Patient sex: F
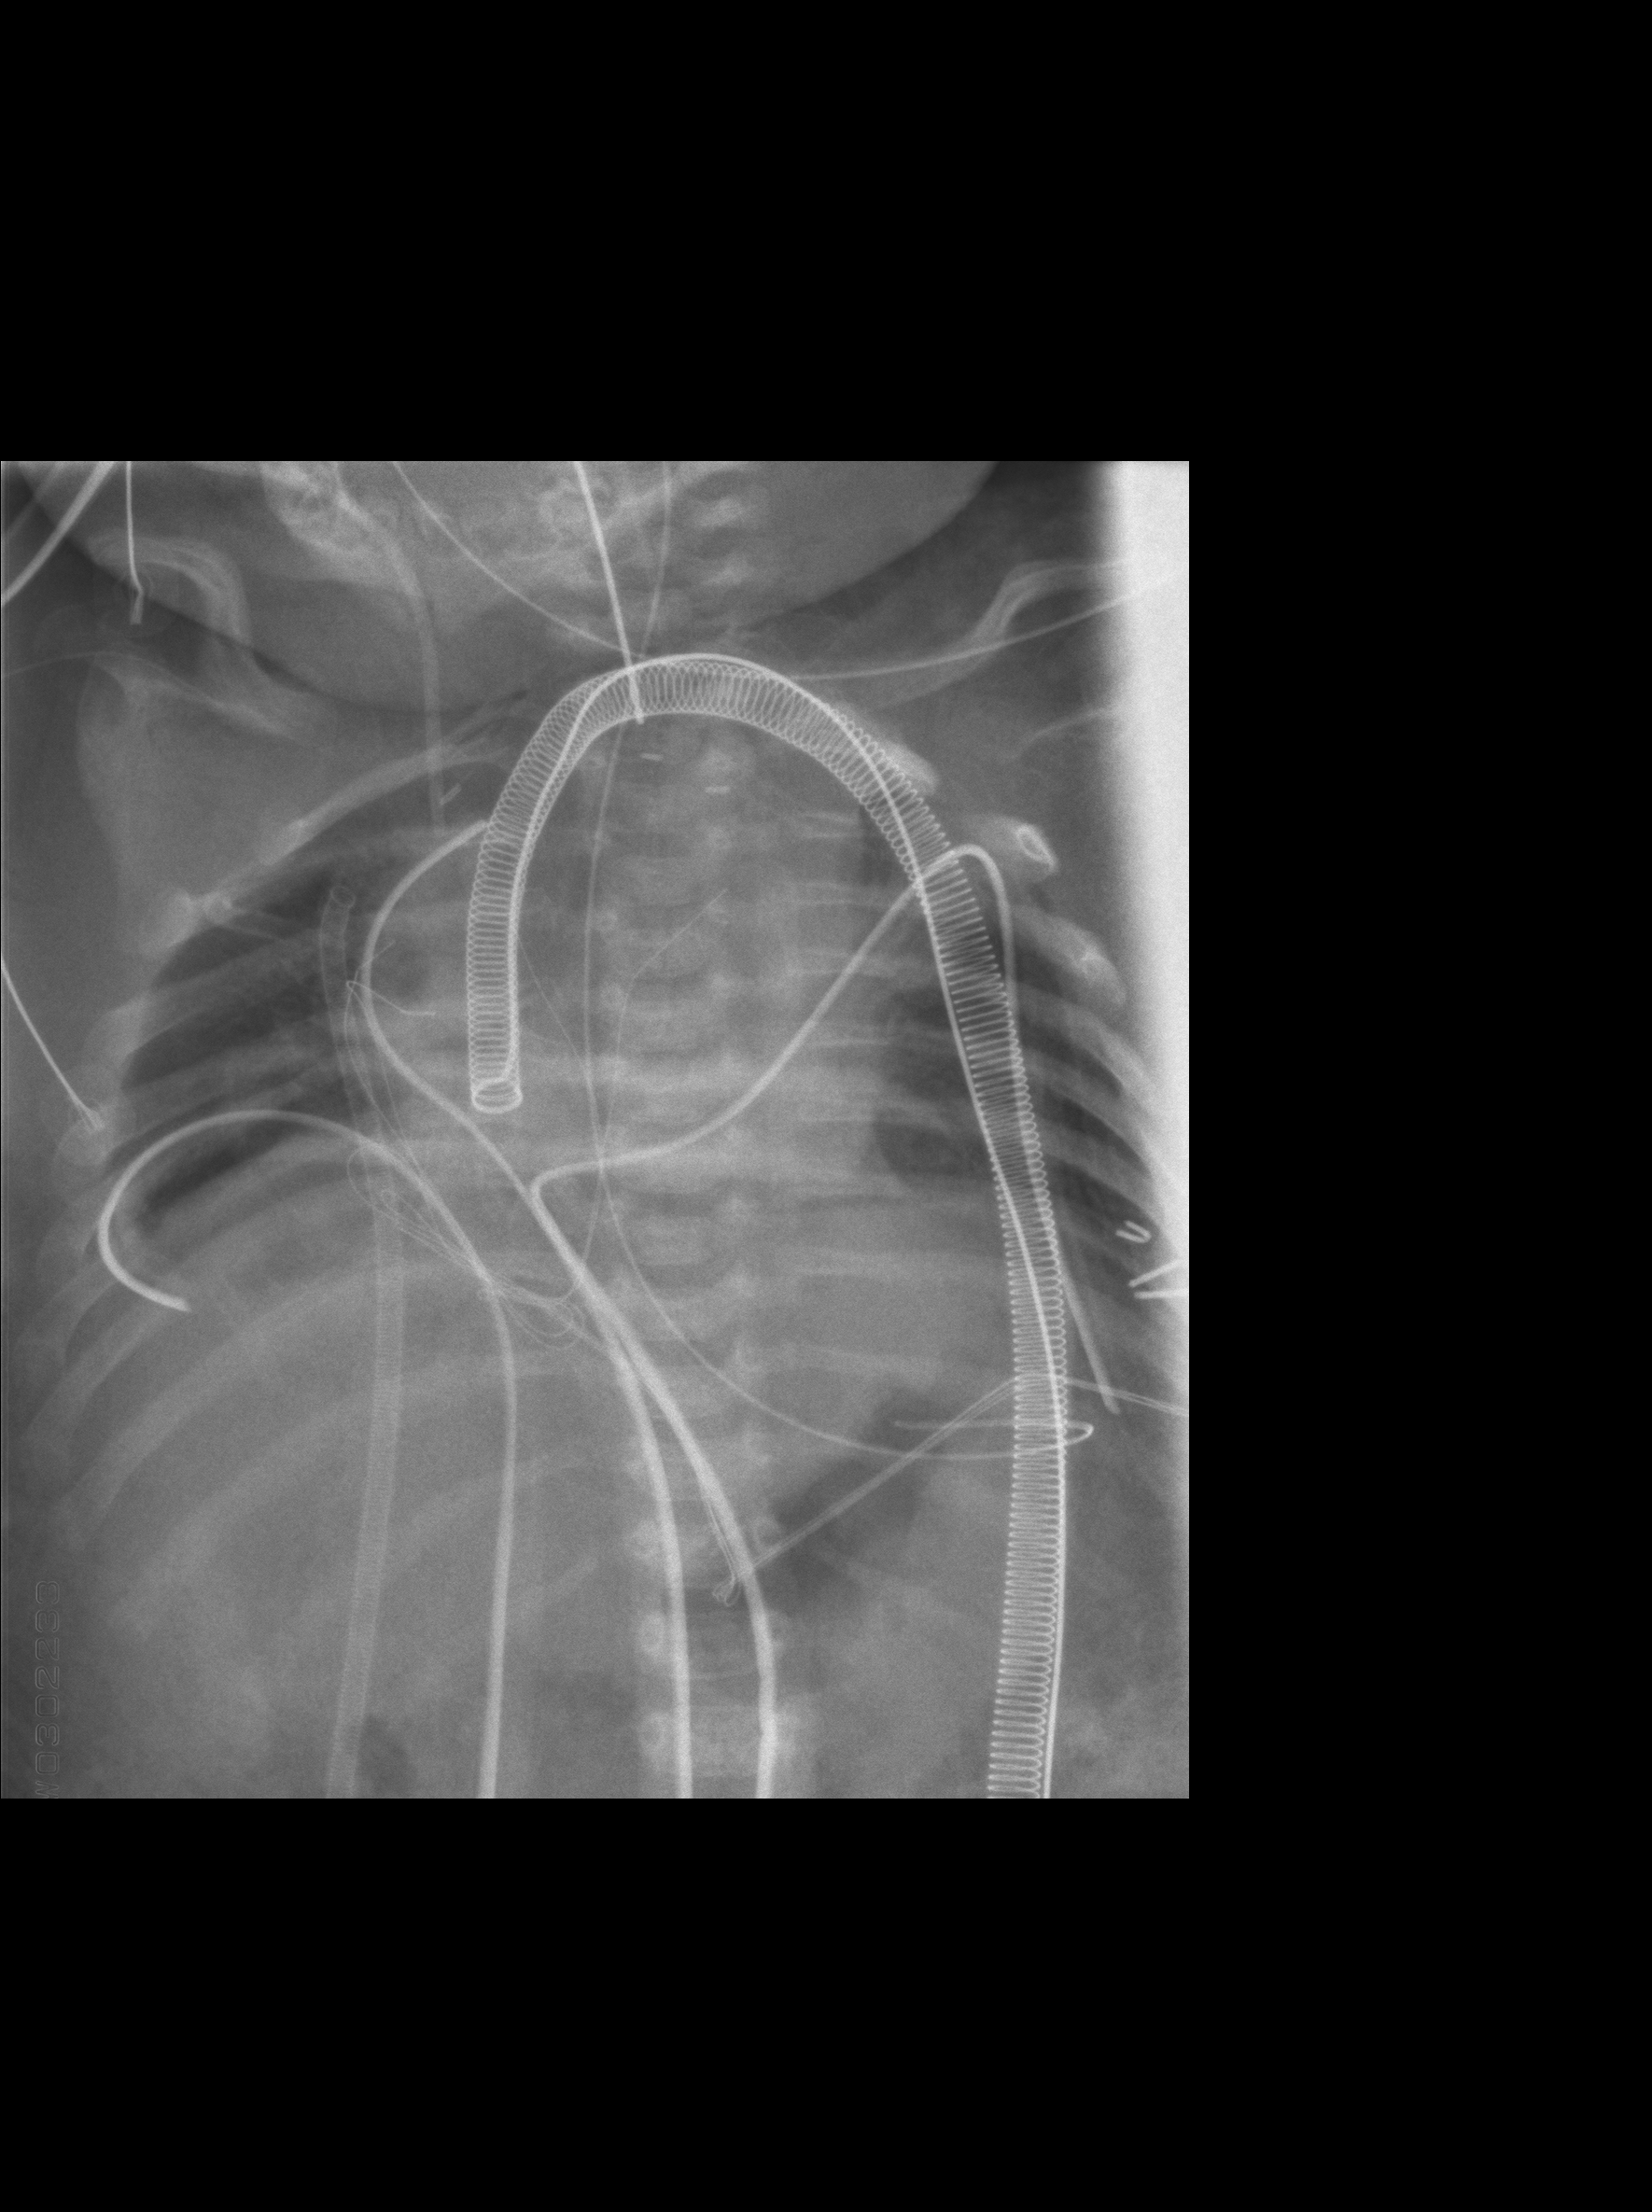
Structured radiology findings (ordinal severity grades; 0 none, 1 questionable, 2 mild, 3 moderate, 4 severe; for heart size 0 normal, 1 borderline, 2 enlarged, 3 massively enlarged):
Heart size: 0
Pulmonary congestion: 1
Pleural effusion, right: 1
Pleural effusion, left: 1
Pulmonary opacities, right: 0
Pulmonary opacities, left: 0
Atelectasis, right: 0
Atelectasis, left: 0